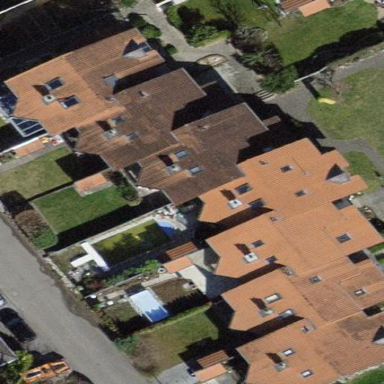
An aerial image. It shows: Building with tile roof.